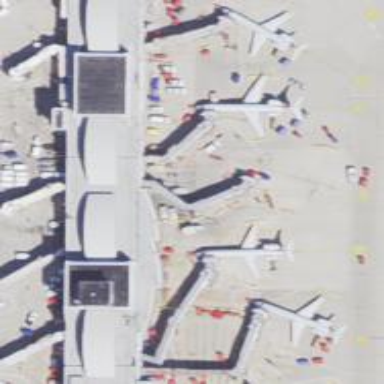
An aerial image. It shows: Airport gate.